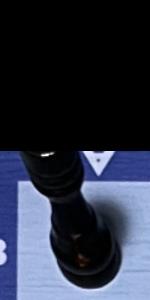
Label: Rook_Black